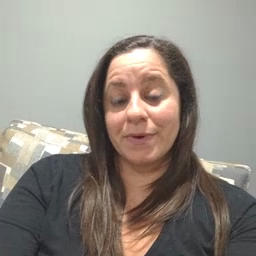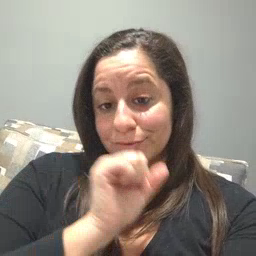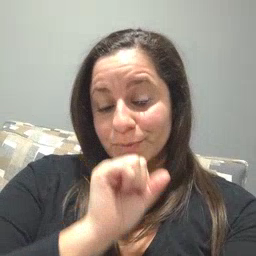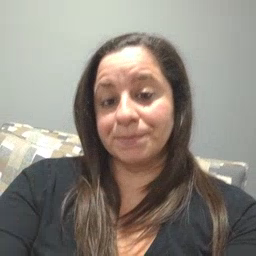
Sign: icecream